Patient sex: M
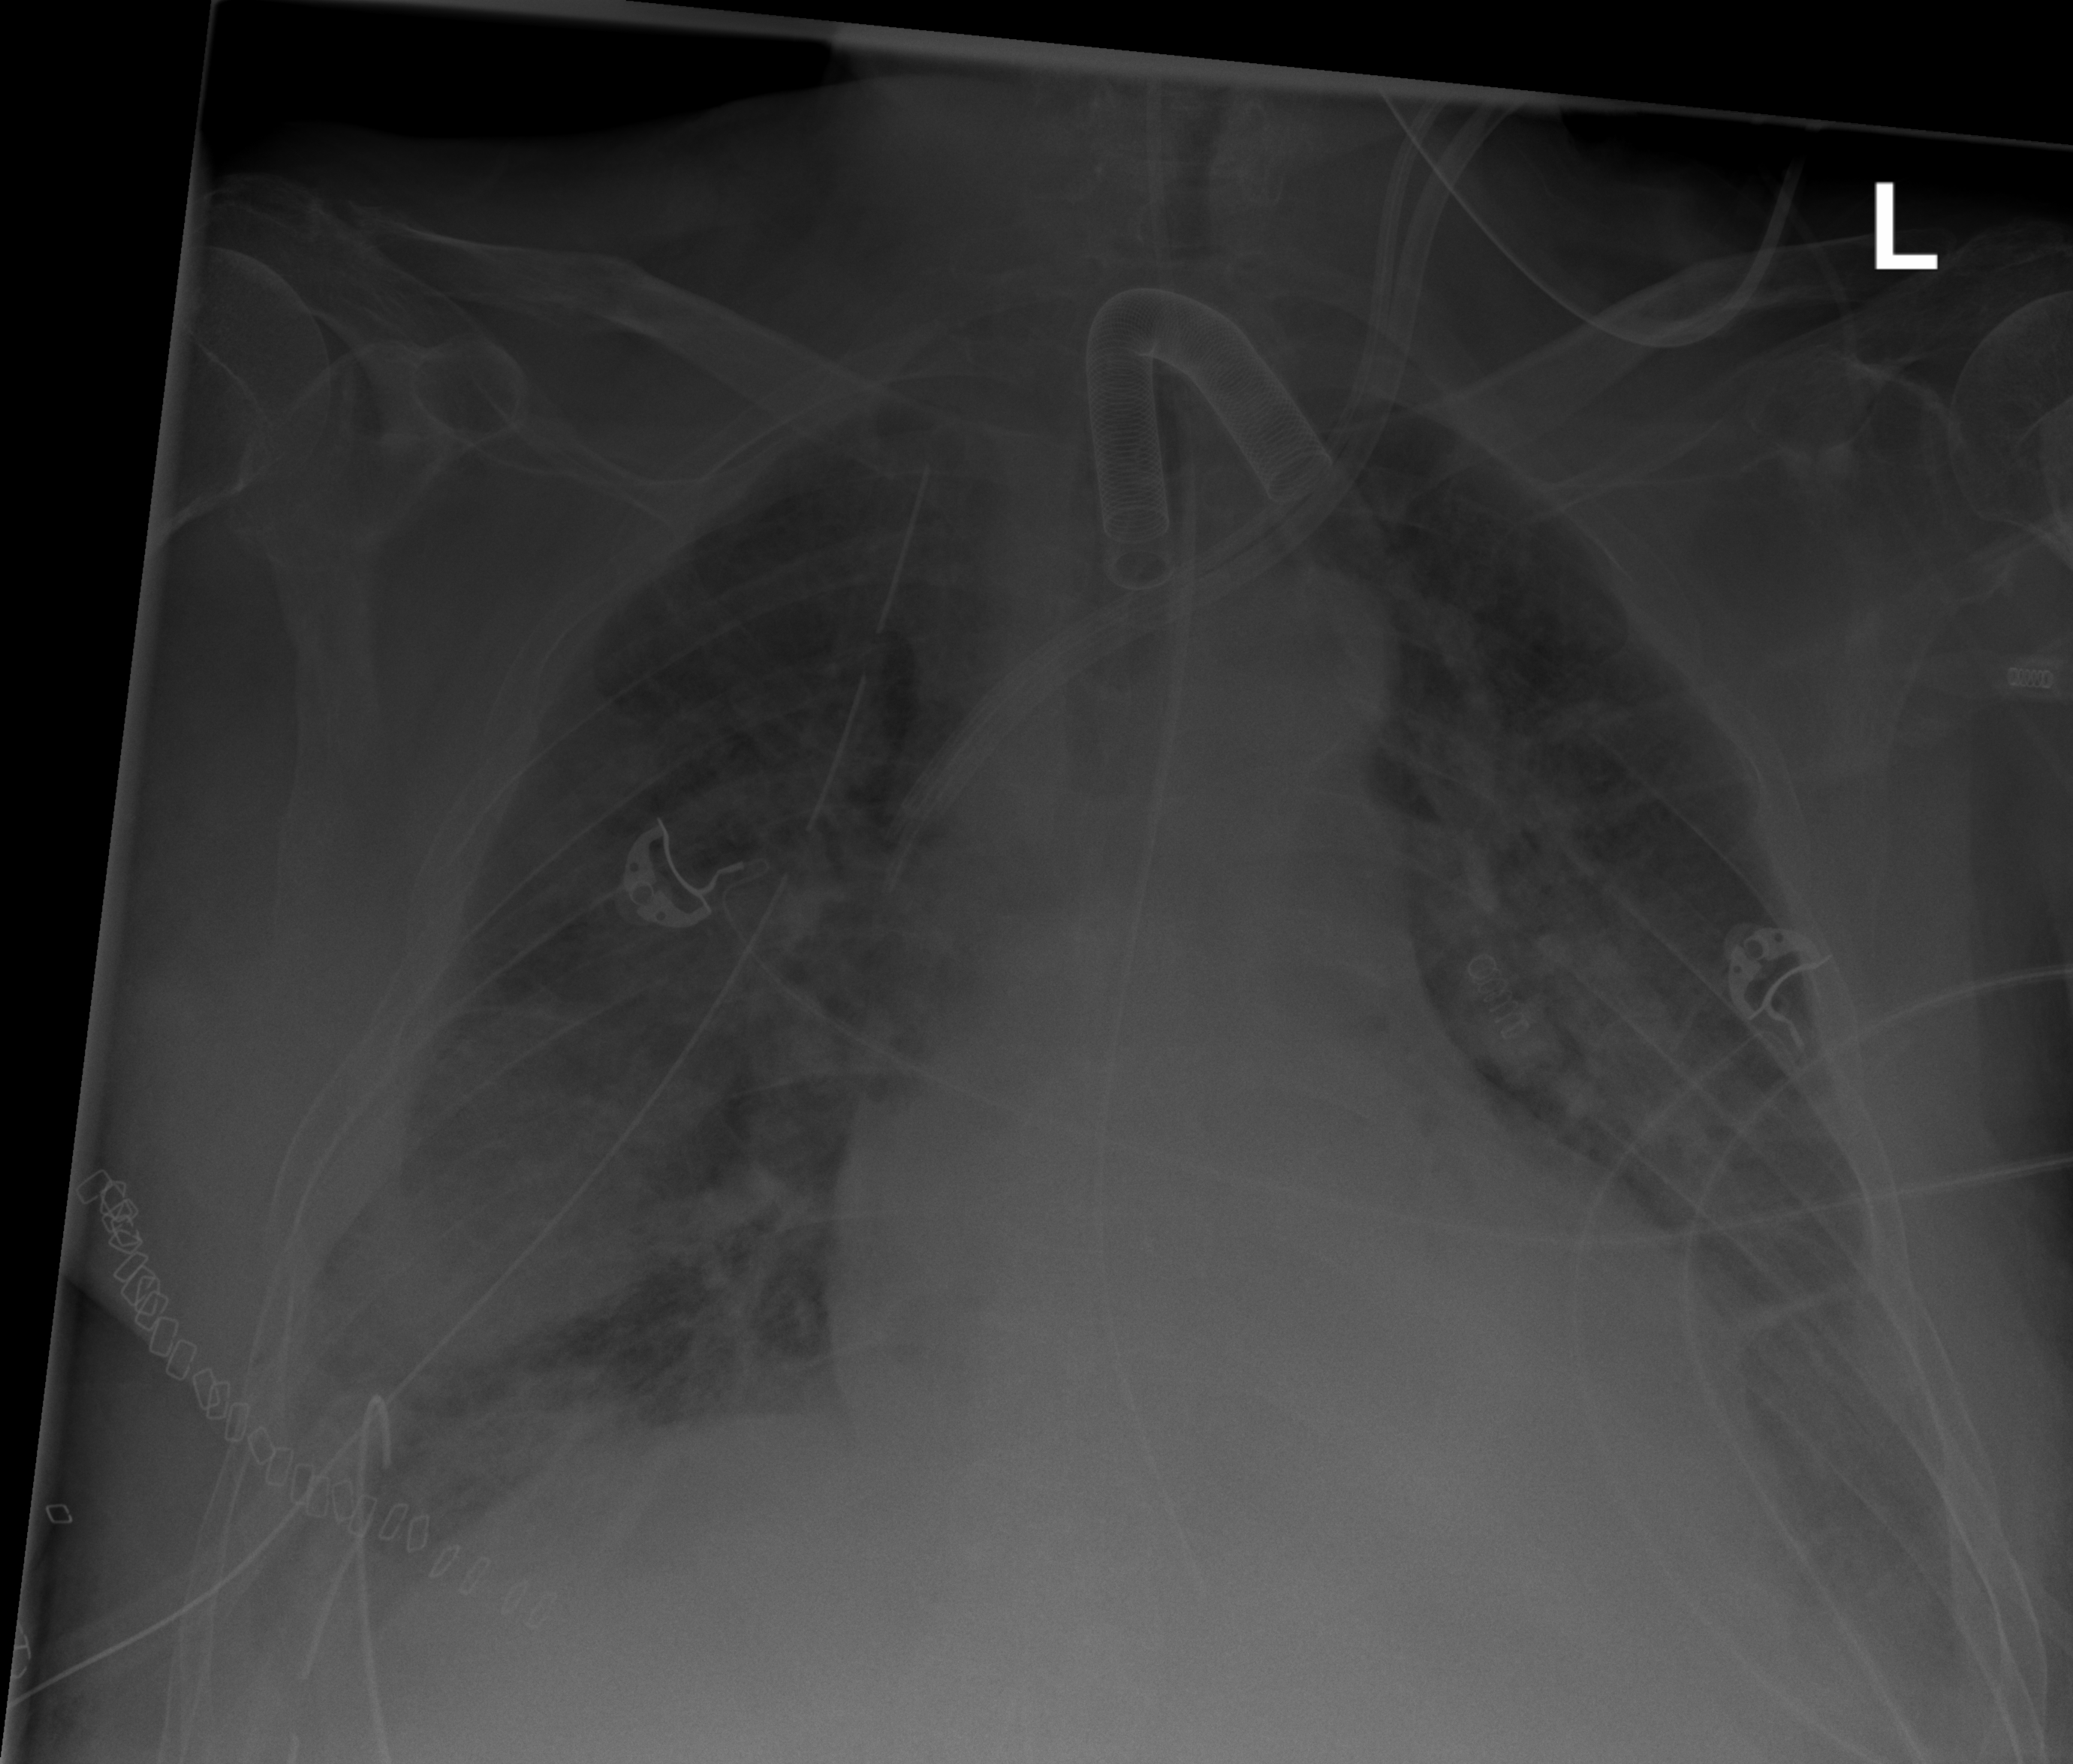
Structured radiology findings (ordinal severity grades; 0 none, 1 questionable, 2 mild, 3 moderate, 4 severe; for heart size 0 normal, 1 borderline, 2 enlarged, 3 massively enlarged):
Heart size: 2
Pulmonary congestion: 2
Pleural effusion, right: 2
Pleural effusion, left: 2
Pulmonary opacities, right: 3
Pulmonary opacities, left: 3
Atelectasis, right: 3
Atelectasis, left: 3